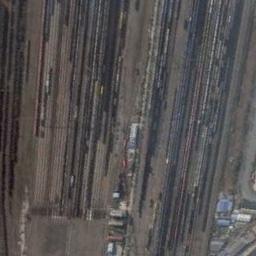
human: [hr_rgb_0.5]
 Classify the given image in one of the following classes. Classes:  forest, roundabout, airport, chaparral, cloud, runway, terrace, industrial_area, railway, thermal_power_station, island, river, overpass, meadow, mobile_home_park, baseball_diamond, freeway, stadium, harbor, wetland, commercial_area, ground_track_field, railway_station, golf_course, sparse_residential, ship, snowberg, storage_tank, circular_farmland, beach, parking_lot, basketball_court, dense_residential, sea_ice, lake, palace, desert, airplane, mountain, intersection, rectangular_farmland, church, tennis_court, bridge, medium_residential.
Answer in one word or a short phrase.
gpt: railway